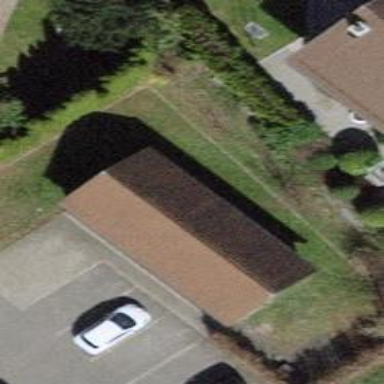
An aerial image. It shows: Hut.